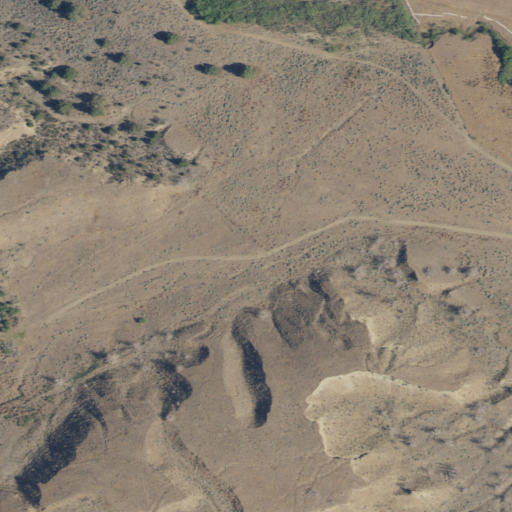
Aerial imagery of valley in Oregon named Spring Gulch containing grassland, shrub, herbaceous wetlands, and pasture